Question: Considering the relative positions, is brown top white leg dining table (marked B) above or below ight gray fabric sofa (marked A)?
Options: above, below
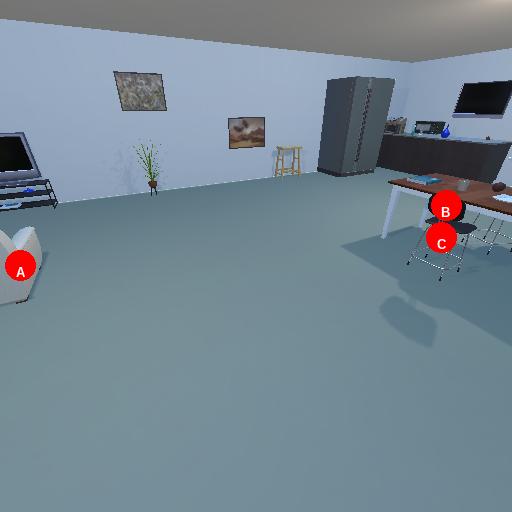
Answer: above